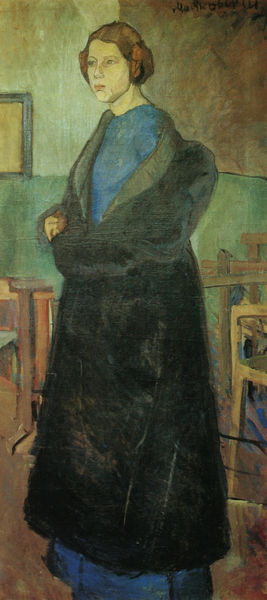
Titel: Die Frau in Blau
Künstler: Wladimir Majakowskij
Standort: Moskau
Institution: Majakowskij-Museum
Schlagwörter: blau, dunkel, gemälde, hand, kopf, körper, schatten, umhang, weiß, cezanne, gelb, grün, impressionismus, mädchen, sitzen, braun, café, fenster, frau, frisur, grau, haar, hintergrund, holz, kleid, licht, mund, nase, profil, raum, schwarz, stuhl, stühle, tisch, tür, türkis, zimmer, blick, haus, rot, rock, schleife, kneipe, wand, arme, augen, falten, faru, gesicht, kragen, mensch, pelz, rahmen, stehen, bild, bildnis, hals, holzstuhl, hände, innenraum, möbel, portrait, porträt, schauen, signatur, öl, kalt, boden, haare, interieur, mantel, sessel, stehend, decke, innen, saum, kinn, lippen, schulter, seitlich, ecke, modell, mauer, lila, barun, winter, haarband, blue, chair, red, stool, white, window, women, black, bun, buns, chairs, dark, dress, expressionism, face, female, green, hair, interior, lady, nose, painting, robe, room, table, wall, woman, yellow, ernst, tusch, gown, picture, brown, nachdenklich, ölfarbe, dreiviertelprofil, restaurant, ausziehen, posieren, ganzkörper, ganzfigur, pelzmantel, wood, building, girl, head, red hair, hochkant, eyes, ribbon, stand, drawing, fragend, frame, shawl, color, impressionism, chin, coat, fur, mouth, outline, jacket, tie, door, fesnter, person, anziehen, human, brown hair, cloak, clothes, neck, shoulder, harr, walls, art, beauty, colorful, colors, colours, ears, eye, beautiful, lips, redhead, stare, blue dress, shading, shade, colour, cheek, cold, wool, structure, tan, doorway, forehead, standing, pray, bow, bar, modern art, tool, serious, van gogh, traurig, manzel, tables, ugly, shades, furniture, post-impressionist, inside, alone, hairstyle, s, corner, indoors, brows, workshop, twentieth century, sable, belle, feminine, patch, bella, fur coat, caffe, caucasian, frock, leia, stoic, black coat, mink, stools, hair bun, classroom, green coat, pout, lady\, earpatch, green room, doorframe, determined, colorfull, princess leia, portraite, fur coar, coatr, wooden chairs, full length, ribbion, lieh, leah, starwars